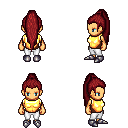
a pixel art fantasy rpg character, female body template, human, tanned skin, gold chest armor, white pants, brunette extra-long topknot hairstyle, metal boots, four views (front, back, left, right), 2x2 character sprite sheet, small pixel art, hard edges, no anti-aliasing